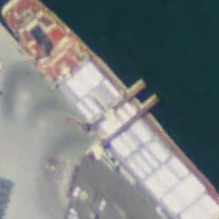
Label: Cargo_ship